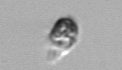
Label: Balanion